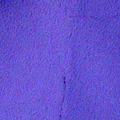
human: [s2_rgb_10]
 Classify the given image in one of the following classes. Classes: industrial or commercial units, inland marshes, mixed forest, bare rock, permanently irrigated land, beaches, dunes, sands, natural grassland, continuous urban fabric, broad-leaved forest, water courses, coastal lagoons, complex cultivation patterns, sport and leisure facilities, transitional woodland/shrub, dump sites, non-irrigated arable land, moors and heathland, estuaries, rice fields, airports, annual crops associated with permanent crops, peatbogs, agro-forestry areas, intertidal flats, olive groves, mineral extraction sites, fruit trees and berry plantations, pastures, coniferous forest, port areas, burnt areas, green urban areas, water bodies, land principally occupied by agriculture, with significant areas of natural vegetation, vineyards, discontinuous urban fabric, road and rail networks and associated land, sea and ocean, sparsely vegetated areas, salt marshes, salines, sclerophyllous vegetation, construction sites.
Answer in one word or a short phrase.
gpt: water bodies